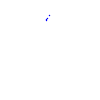
Particle: proton